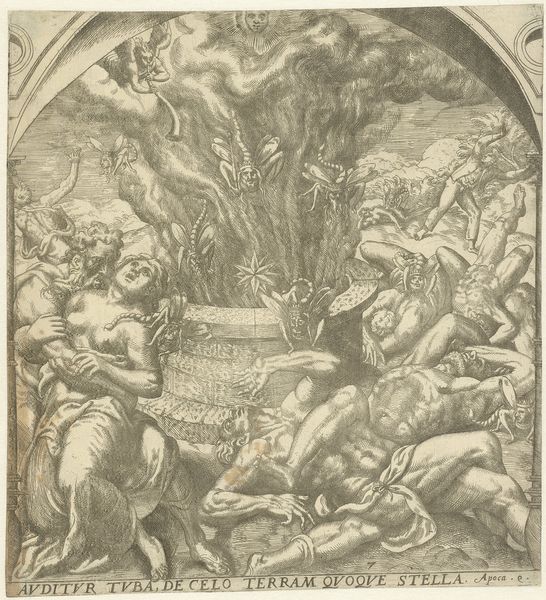
Titel: Sprinkhanenplaag na het vijfde bazuingeschal
Künstler: Gerard P. Groenning
Standort: Amsterdam
Institution: Rijksmuseum
Schlagwörter: de, auditur, tuba, celo, terram, quoque, stella